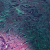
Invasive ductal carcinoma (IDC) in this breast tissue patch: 0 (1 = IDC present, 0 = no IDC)